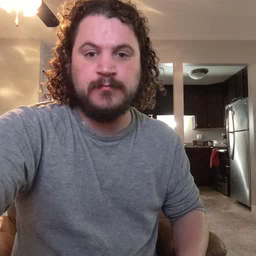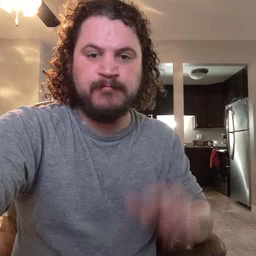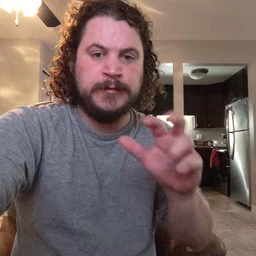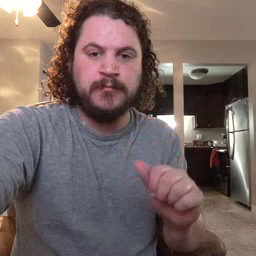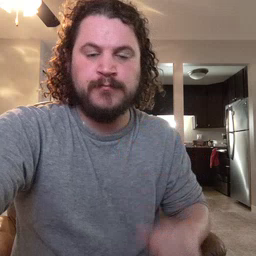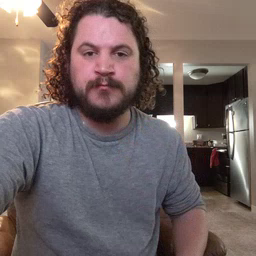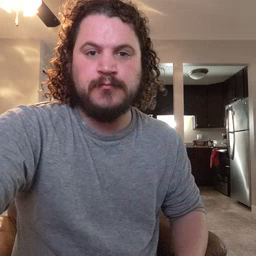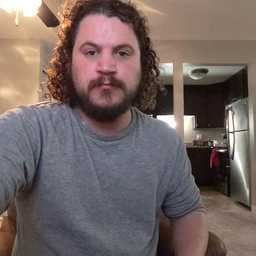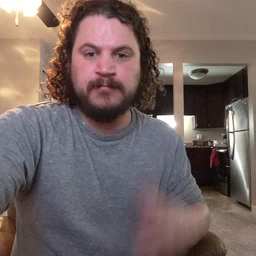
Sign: pizza